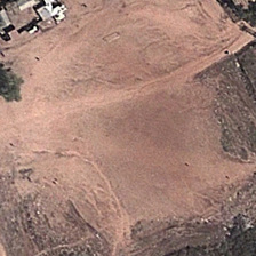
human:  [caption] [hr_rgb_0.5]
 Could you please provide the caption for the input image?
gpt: Some white houses are on the bare side .

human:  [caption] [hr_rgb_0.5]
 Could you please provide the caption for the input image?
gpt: here is an large area of bare land with some buildings and plants nearby .

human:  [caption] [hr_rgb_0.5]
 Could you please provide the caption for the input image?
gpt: A bare field is surrounded by green plants.

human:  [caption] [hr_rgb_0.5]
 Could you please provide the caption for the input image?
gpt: The bare fields are surrounded by green plants.

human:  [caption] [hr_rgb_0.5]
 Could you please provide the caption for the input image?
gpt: At the door of the house is a large tract of land .